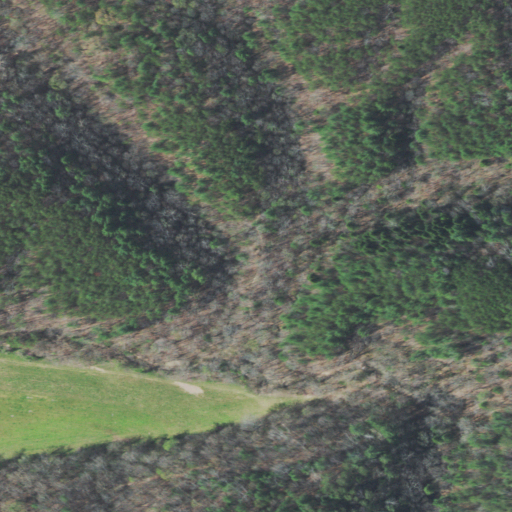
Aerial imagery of valley in Tennessee named Park Hollow containing mixed forest, evergreen forest, deciduous forest, pasture, and cultivated crops